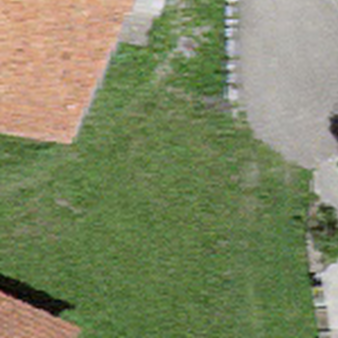
Label: other